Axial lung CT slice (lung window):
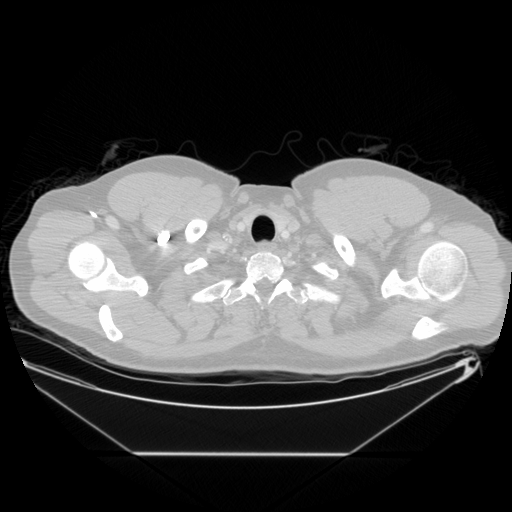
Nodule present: no